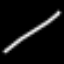
Label: line